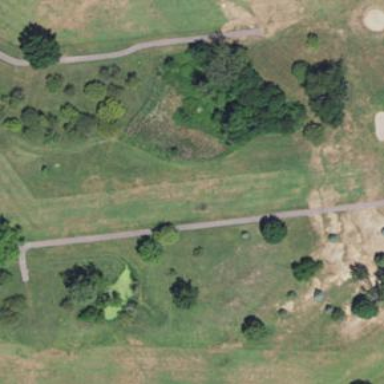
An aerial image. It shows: Area of rough grass used for golf.